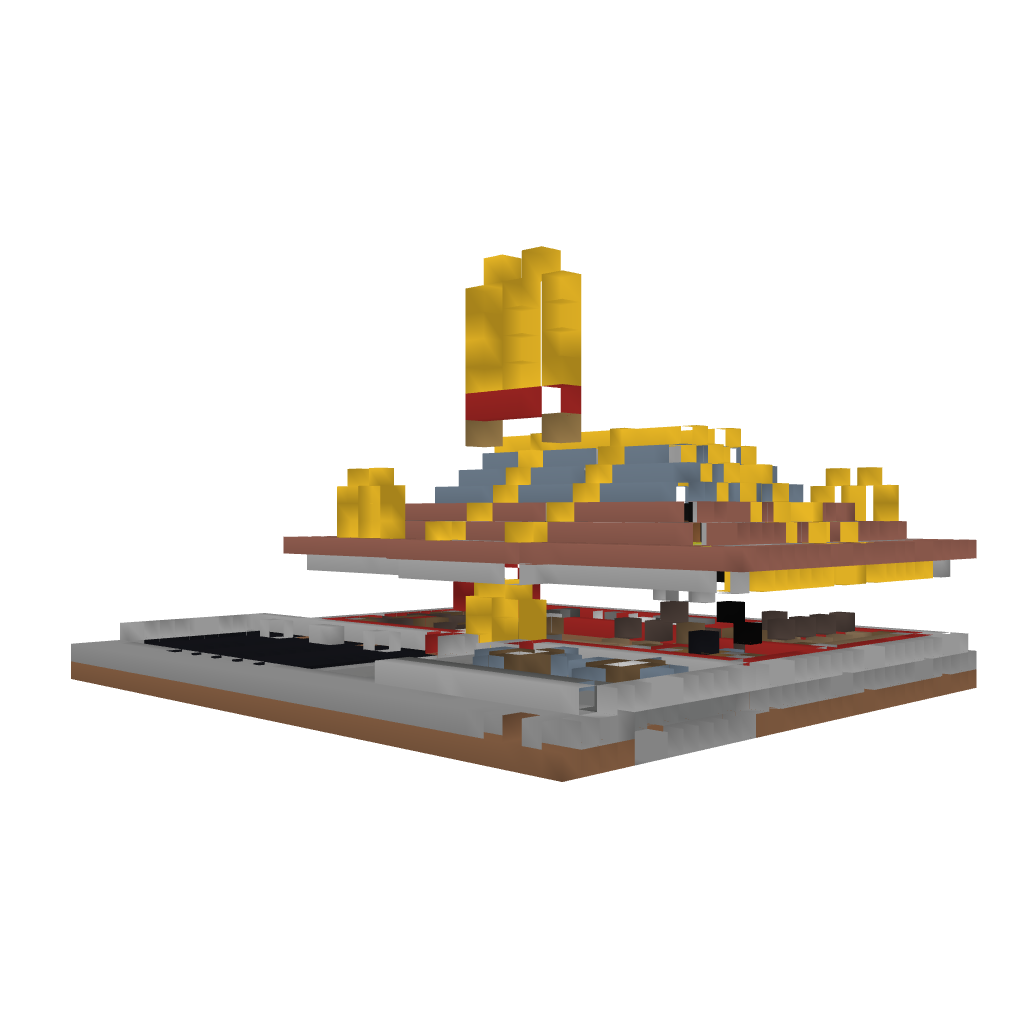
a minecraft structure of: burger shop